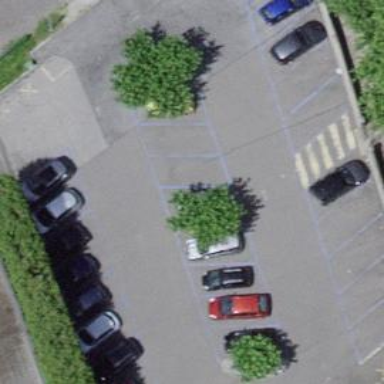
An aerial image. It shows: Parking area with surface.